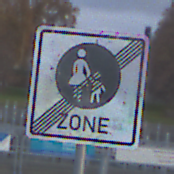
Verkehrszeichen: EndeFussgaengerzone
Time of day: SunriseSunset
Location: Outdoor (Suburban)
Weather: PartlyCloudy
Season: NotSpecified
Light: Natural